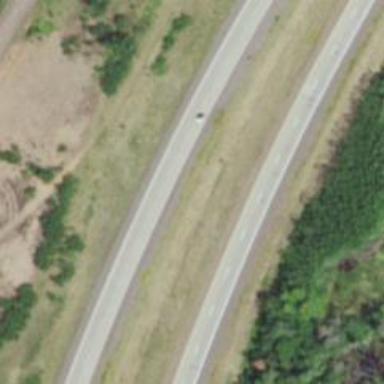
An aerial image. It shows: Trunk link highway.